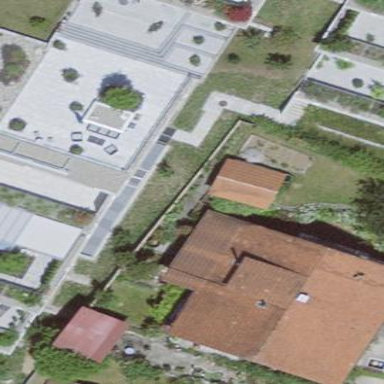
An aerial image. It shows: Residential building.